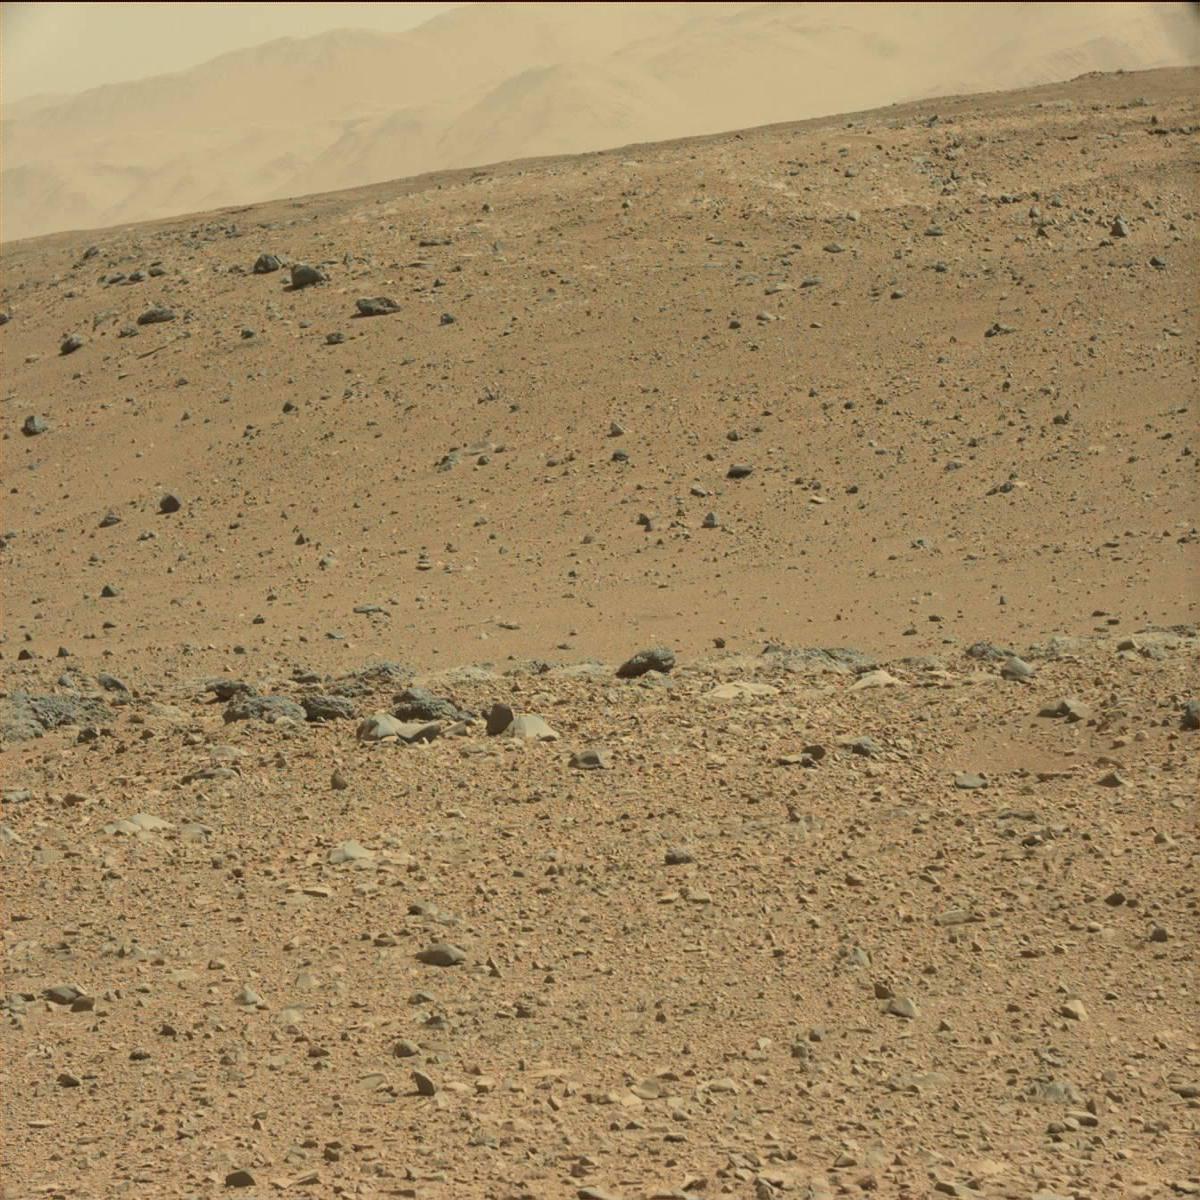
Terrain classes present: Bedrock, Ridge, Rock, Sand / Soil, Sky